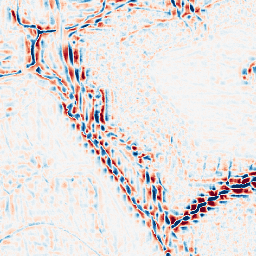
Category: wavelet
Decomposition family: wavelet_reverse_biorthogonal
Decomposition parameters: wavelet: rbio4.4
level: 3
Upsampling method: quartic
Upsampling parameters: scale: 2
Upsampling scale: 2